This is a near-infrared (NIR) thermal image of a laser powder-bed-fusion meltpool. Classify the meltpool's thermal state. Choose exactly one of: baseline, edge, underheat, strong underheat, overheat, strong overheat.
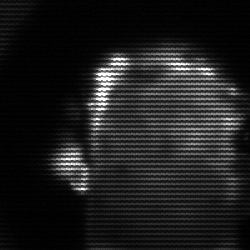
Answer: baseline